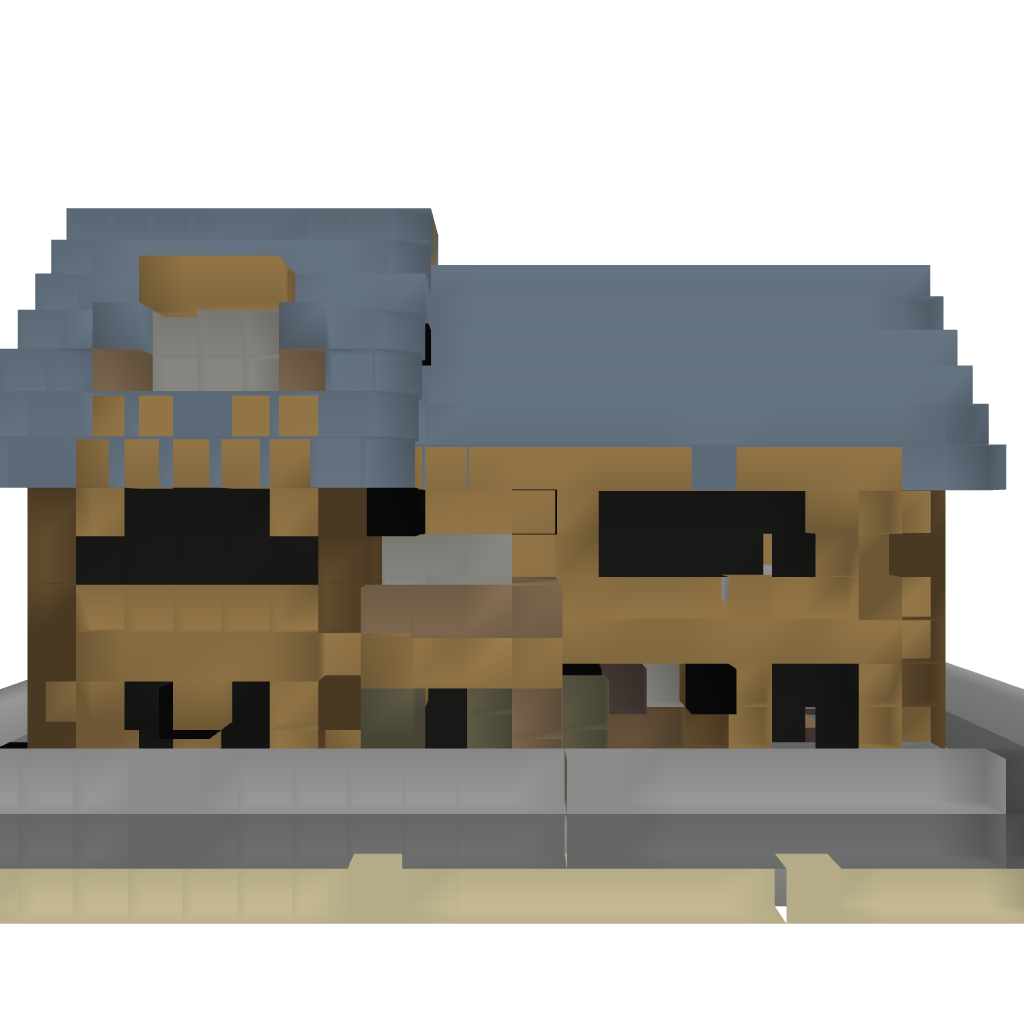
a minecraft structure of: Basic Farm n°1